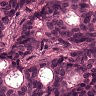
Metastatic tissue present: yes